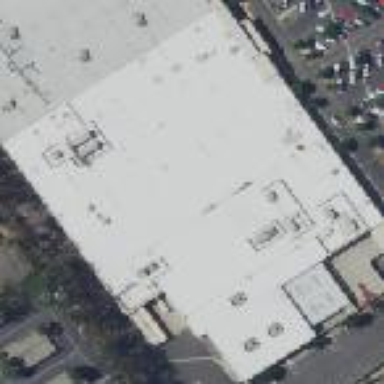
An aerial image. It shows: Department store building.